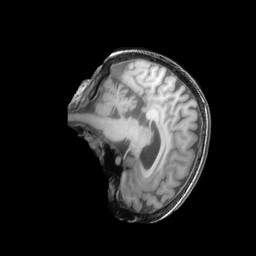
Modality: T1w
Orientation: sagittal
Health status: ill
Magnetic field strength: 3 T